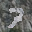
Label: 7